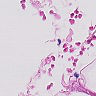
Metastatic tissue present: no